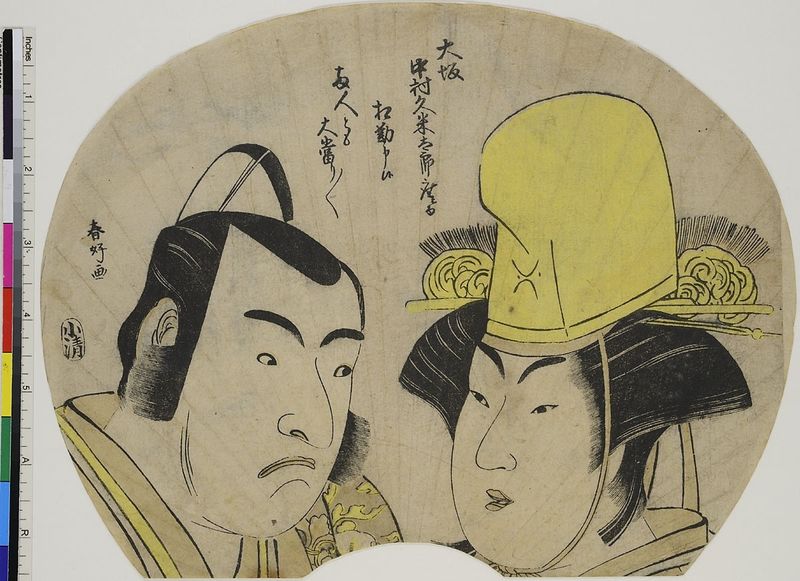
Künstler: Katsukawa Shunk&#x14D;
Standort: Hamburg
Institution: Museum für Kunst und Gewerbe Hamburg
Schlagwörter: kopf, gesicht, kopfbedeckung, holzschnitt, druckgraphik, druckgrafik, zeit, schauspieler, farbholzschnitt, schauspielerin, kabuki, edo, reproduktionen, druckerzeugnisse